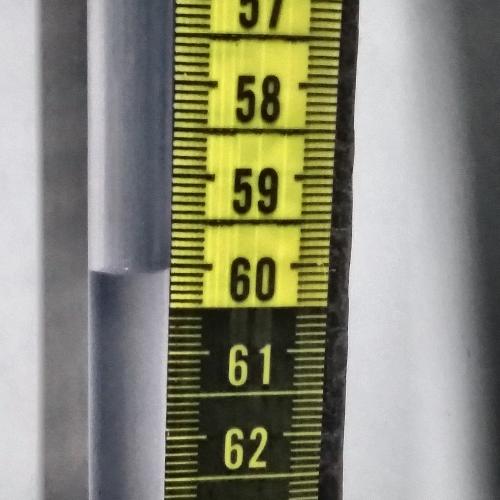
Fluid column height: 60.0 cm